【题型】选择题　【知识点】函数　【难度】easy
已知函数 \( y = f(x) \) 的导函数 \( y = f'(x) \) 的图象如图所示，则该函数的图象可能是（）

\( A \)

\( B \)

\( C \)

\( D \)

\vspace{1em}
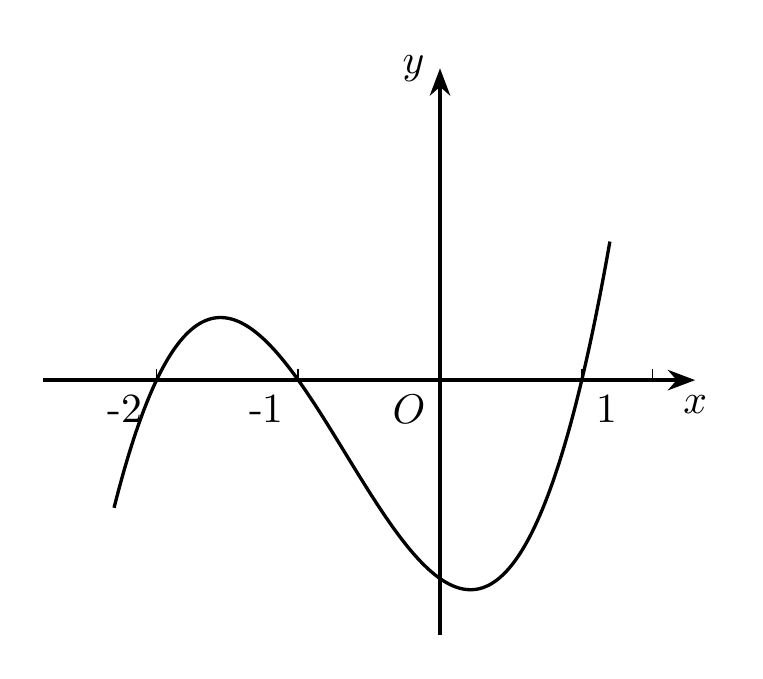
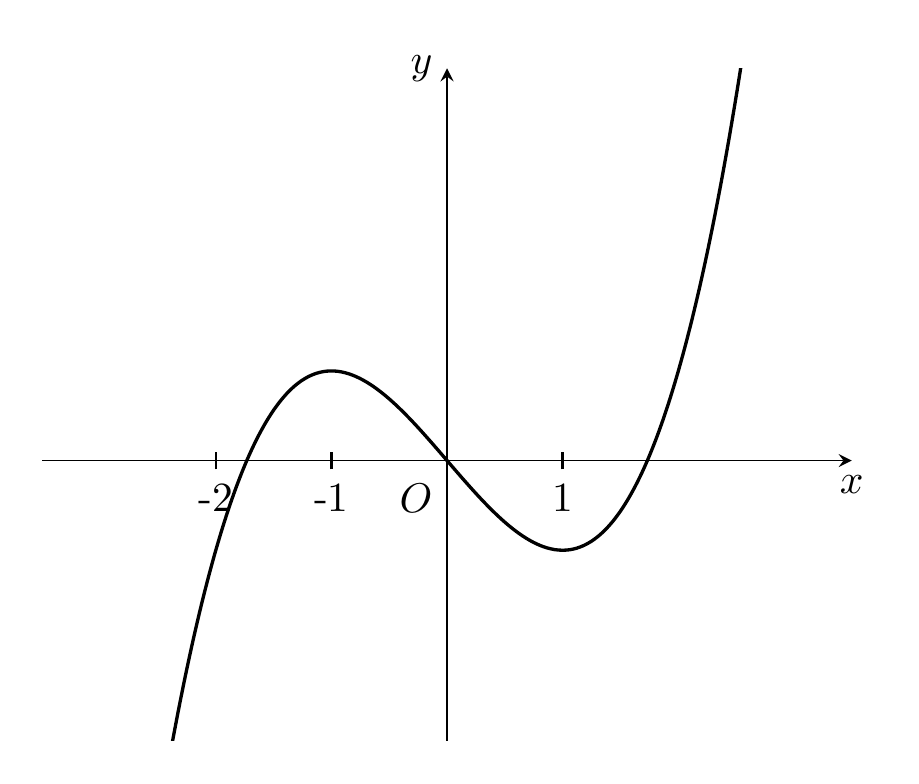
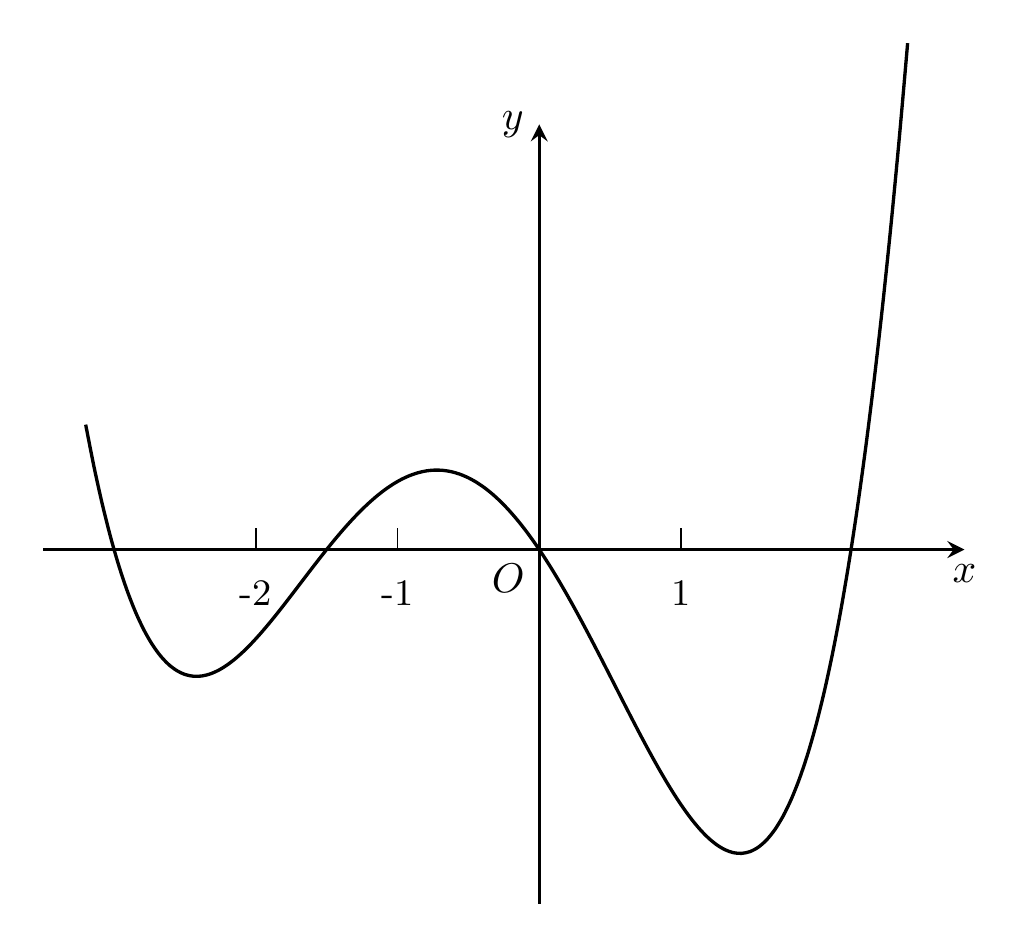
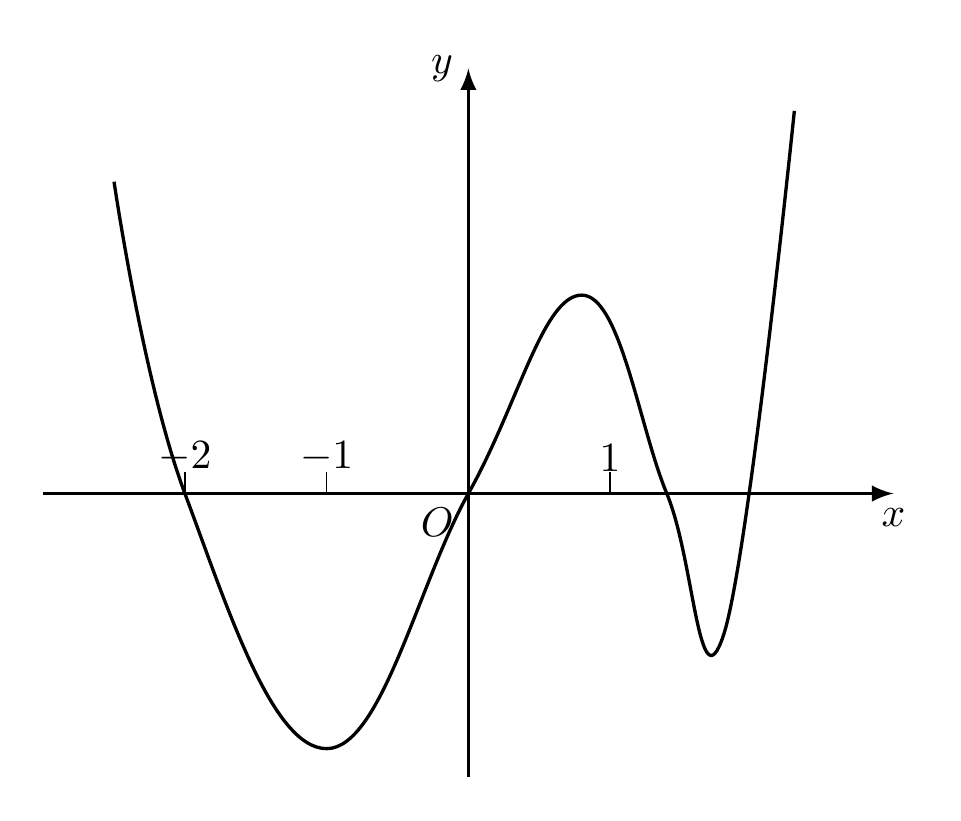
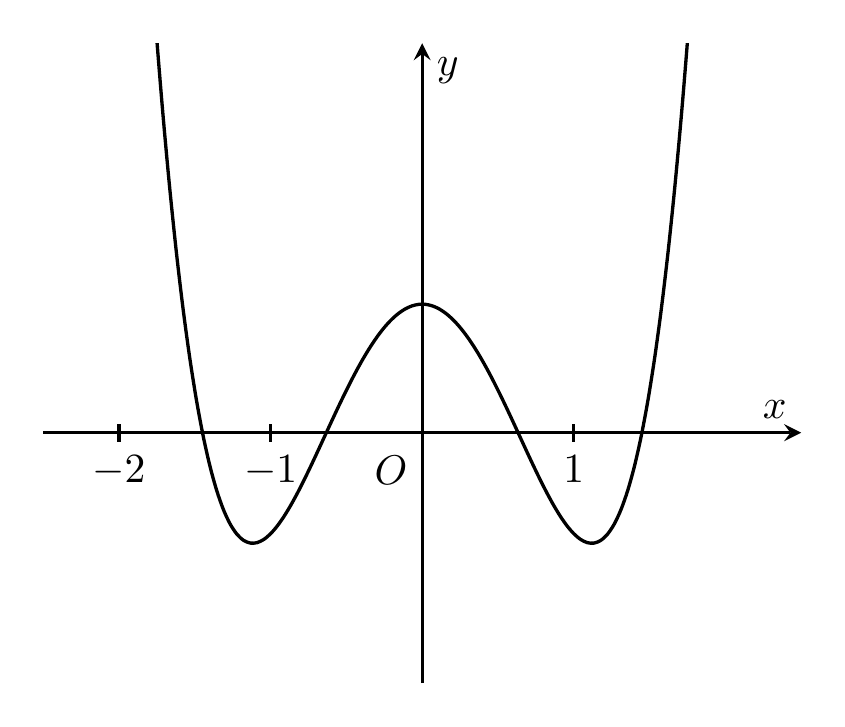
【解答】
\noindent \textbf{【解答】}
解：由导函数 \( y = f'(x) \) 的图象可知：当 \( x < -2 \) 和 \( -1 < x < 1 \) 时，\( f'(x) < 0 \)，
当 \( -2 < x < -1 \) 和 \( x > 1 \) 时，\( f'(x) > 0 \)，

故 \( f(x) \) 在 \( (-\infty, -2) \)，\( (-1, 1) \) 单调递减，在 \( (-2, -1) \)，\( (1, +\infty) \) 单调递增，
结合选项可知 \( B \) 正确。

故选：\( B \).

\vspace{1em}

\noindent \textbf{【点评】} 本题主要考查利用导数研究函数的单调性，考查逻辑推理能力，属于基础题。